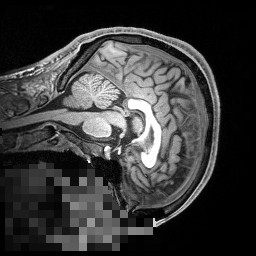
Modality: T1w
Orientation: sagittal
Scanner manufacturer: siemens
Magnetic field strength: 3 T
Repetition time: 2.4 s
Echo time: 0.00256 s